Sex: M
Age: 65
Scanner: Avanto
Primary tumour origin: Ca Renis
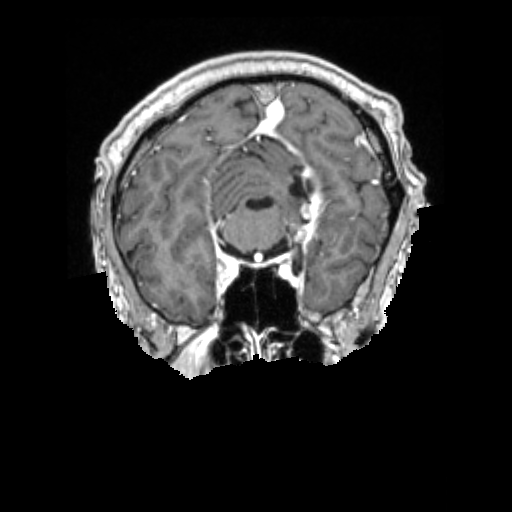
Segmented lesion volume (cc): 4.167
Number of lesion components: 3